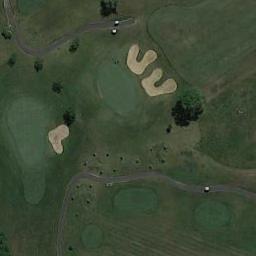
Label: golf_course